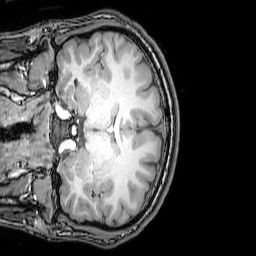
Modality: T1w
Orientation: coronal
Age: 24
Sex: male
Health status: healthy
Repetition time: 0.081 s
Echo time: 0.037 s